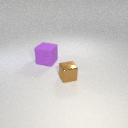
large purple rubber cube behind small brown metal cube